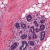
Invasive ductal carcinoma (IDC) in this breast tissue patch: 0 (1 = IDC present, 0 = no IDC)